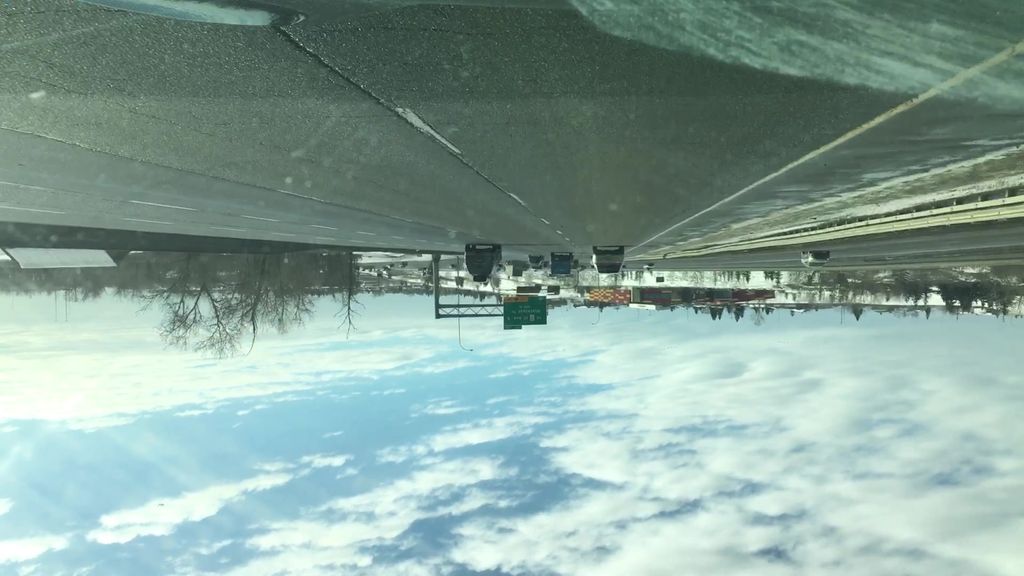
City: calgary